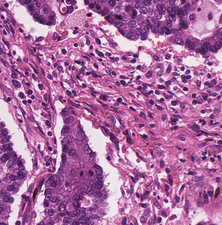
Tumor epithelial tissue: yes
Tumor-associated stroma tissue: yes
Normal tissue: no